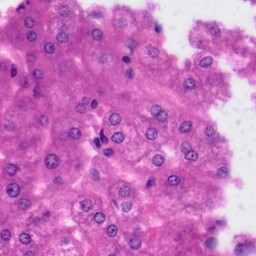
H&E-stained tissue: Liver